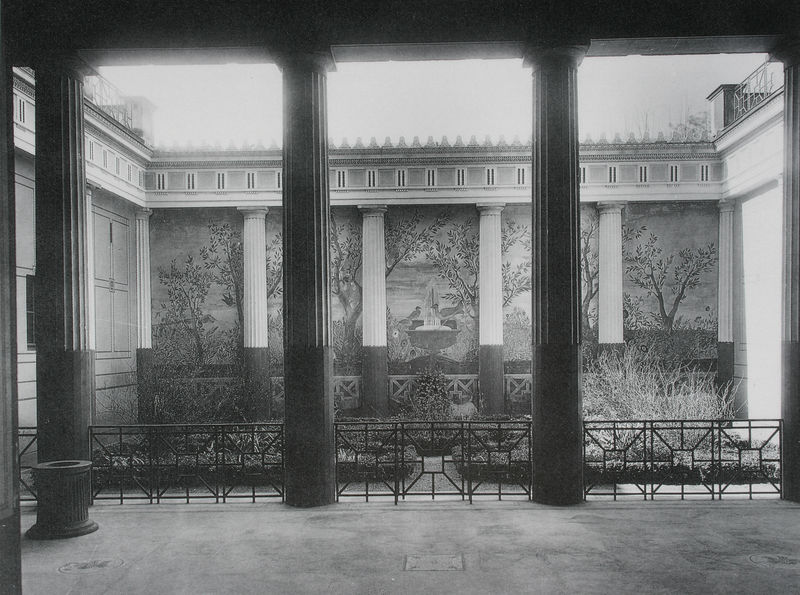
Titel: Blick in das Atrium vor der Zerstörung
Künstler: Friedrich von Gärtner
Standort: Aschaffenburg
Institution: Pompejanum
Schlagwörter: baum, gemälde, himmel, weiß, bäume, landschaft, fenster, grau, hell, licht, mitte, schwarz, säule, säulen, terasse, dach, gebäude, haus, schloss, zaun, malerei, wand, sockel, bild, brüstung, büsche, gitter, sträucher, boden, klassizismus, pflanze, pflanzen, kontrast, brunnen, garten, balkon, topf, modell, berge, mauer, hecke, tag, hof, wandgemälde, wandmalerei, geländer, foto, fotografie, unten, eisen, gang, innenhof, offen, laufgang, schwarzweiß, entwurf, arkaden, kapitelle, rom, kapitell, photo, fries, sims, gesims, umlauf, fresken, rabatte, kanneluren, sunkel, etagen, ballustrade, kassetten, fresko, dorisch, bemalung, steinboden, kannelüren, illusion, pfeifen, querschnitt, viereck, römisch, pompeij, säulengang, teil, atrium, metopen, projekt, hecken, dachterasse, fotografien, hinnel, überbelichtet, überlichtet, entharsis, dunbkel, gemald, gusseissen, pompejanum, aschaffenburg, kannalüren, buchsbaumhecke, perystil